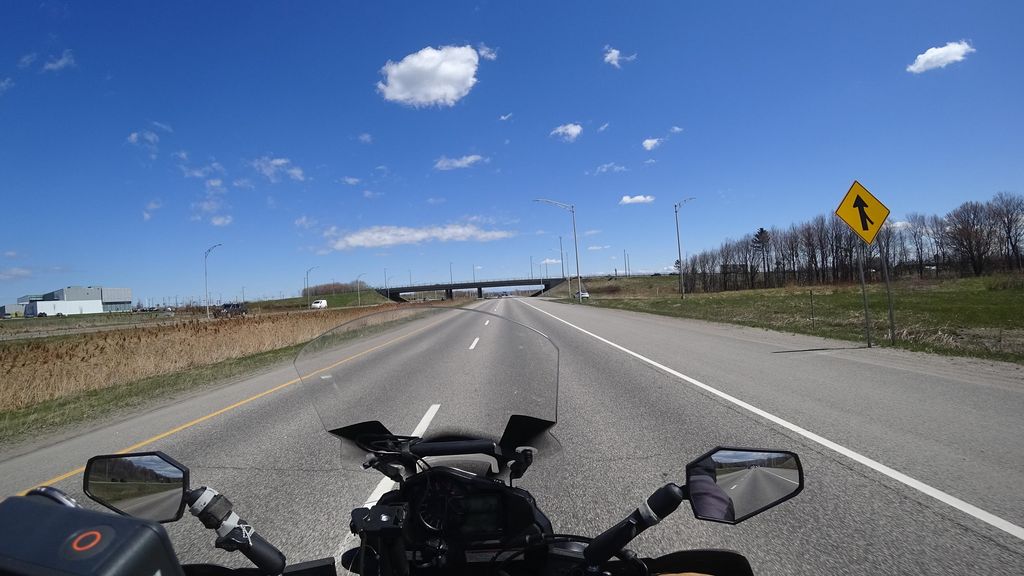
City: quebec_city